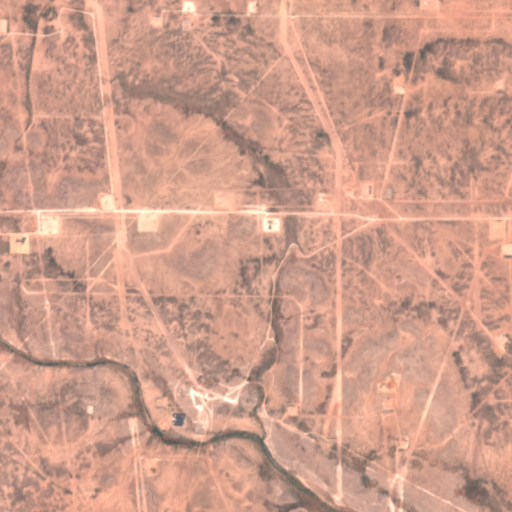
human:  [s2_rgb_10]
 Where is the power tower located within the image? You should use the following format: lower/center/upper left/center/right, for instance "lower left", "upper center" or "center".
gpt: The power tower is located in the left of the image.
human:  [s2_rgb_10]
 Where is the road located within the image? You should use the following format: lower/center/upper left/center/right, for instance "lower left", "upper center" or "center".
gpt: There is no road in the image.